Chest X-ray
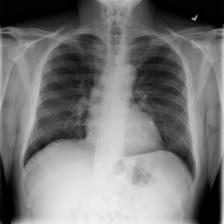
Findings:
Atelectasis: negative
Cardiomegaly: negative
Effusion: negative
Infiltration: negative
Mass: negative
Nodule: negative
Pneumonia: negative
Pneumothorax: negative
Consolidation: negative
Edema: negative
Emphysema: negative
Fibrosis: negative
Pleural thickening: negative
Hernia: negative